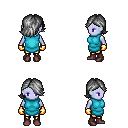
a pixel art fantasy rpg character, female body template, dark elf, purple skin, teal tunic, gold greaves, gray swoop hairstyle, gold gloves, maroon shoes, four views (front, back, left, right), 2x2 character sprite sheet, small pixel art, hard edges, no anti-aliasing